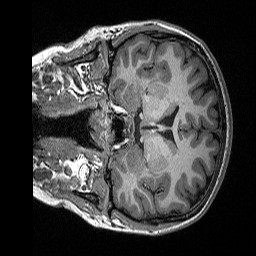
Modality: T1w
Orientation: coronal
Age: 20
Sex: female
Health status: healthy
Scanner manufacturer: siemens
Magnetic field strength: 3 T
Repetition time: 2.3 s
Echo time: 0.00298 s